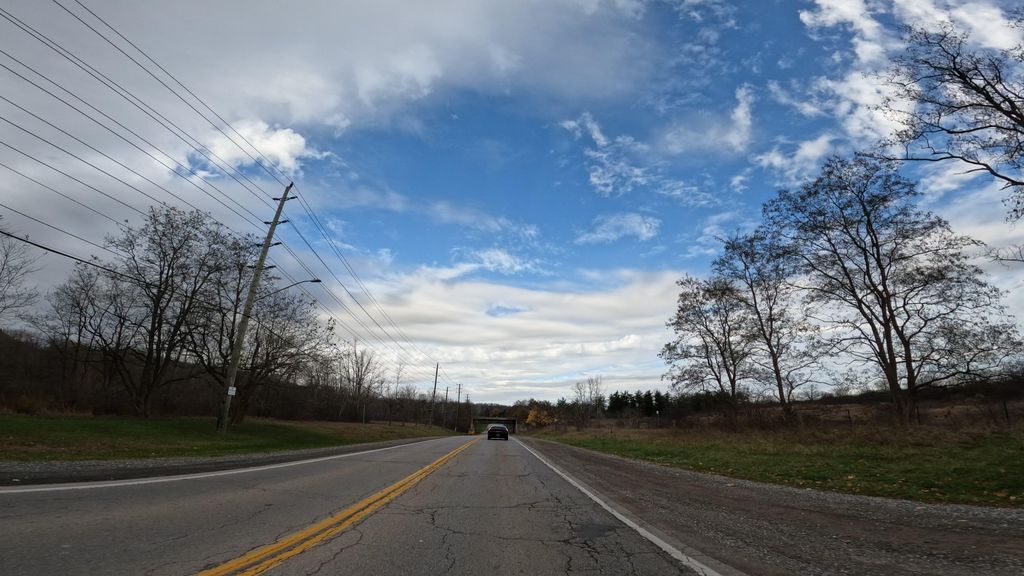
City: hamilton